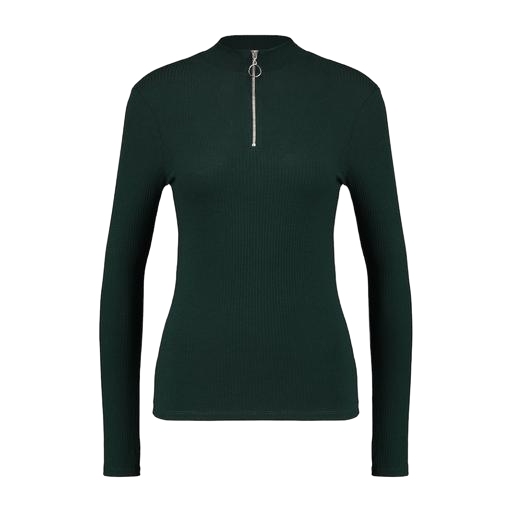
high-neck ribbed-jersey t-shirt, green polo-neck top, green skinny-fit stretch polo shirt, white background